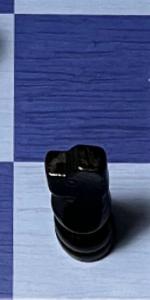
Label: Knight_Black